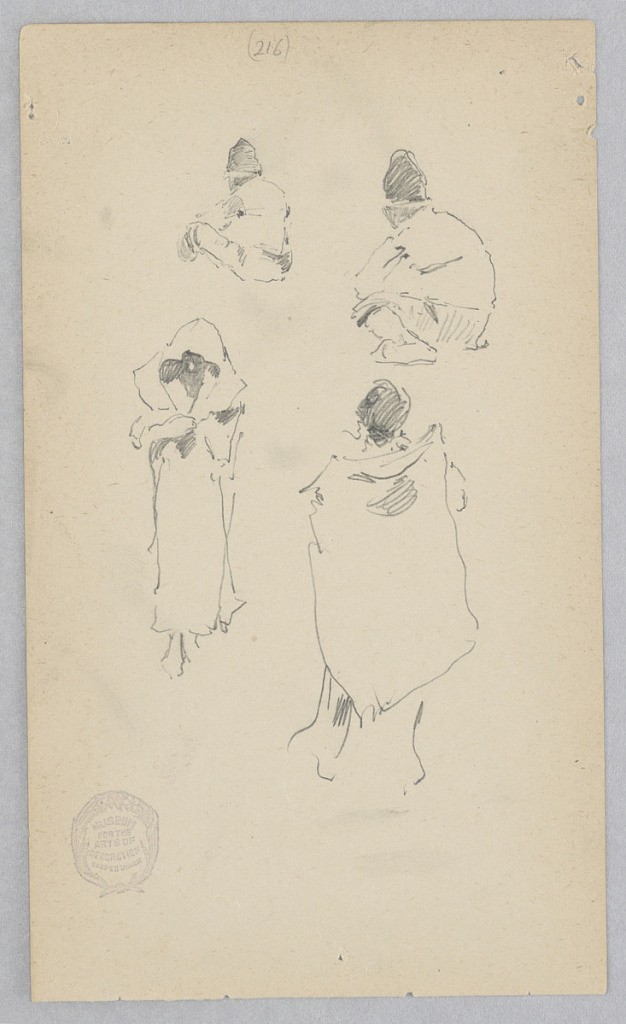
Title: Figures
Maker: Robert Frederick Blum, American, 1857–1903
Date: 1880
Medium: Graphite on wove paper
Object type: Drawing
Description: Center, Sketches of a female figure wearing a long robe and hood covering her face; Above, Partial sketches of a male figure.